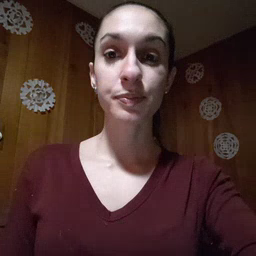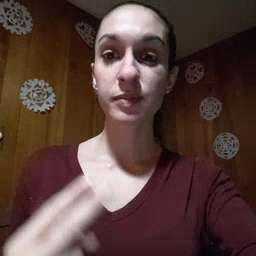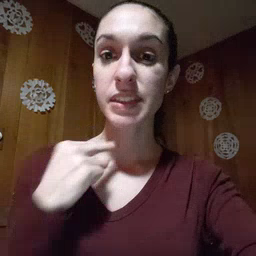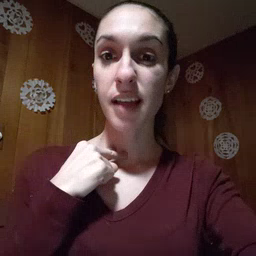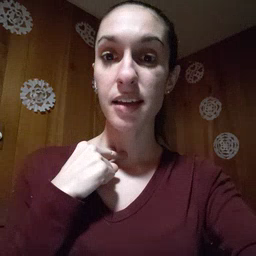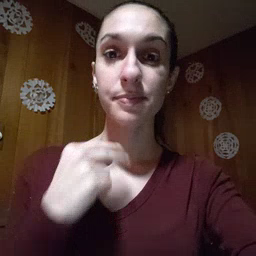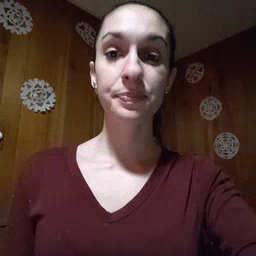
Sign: stuck